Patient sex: M
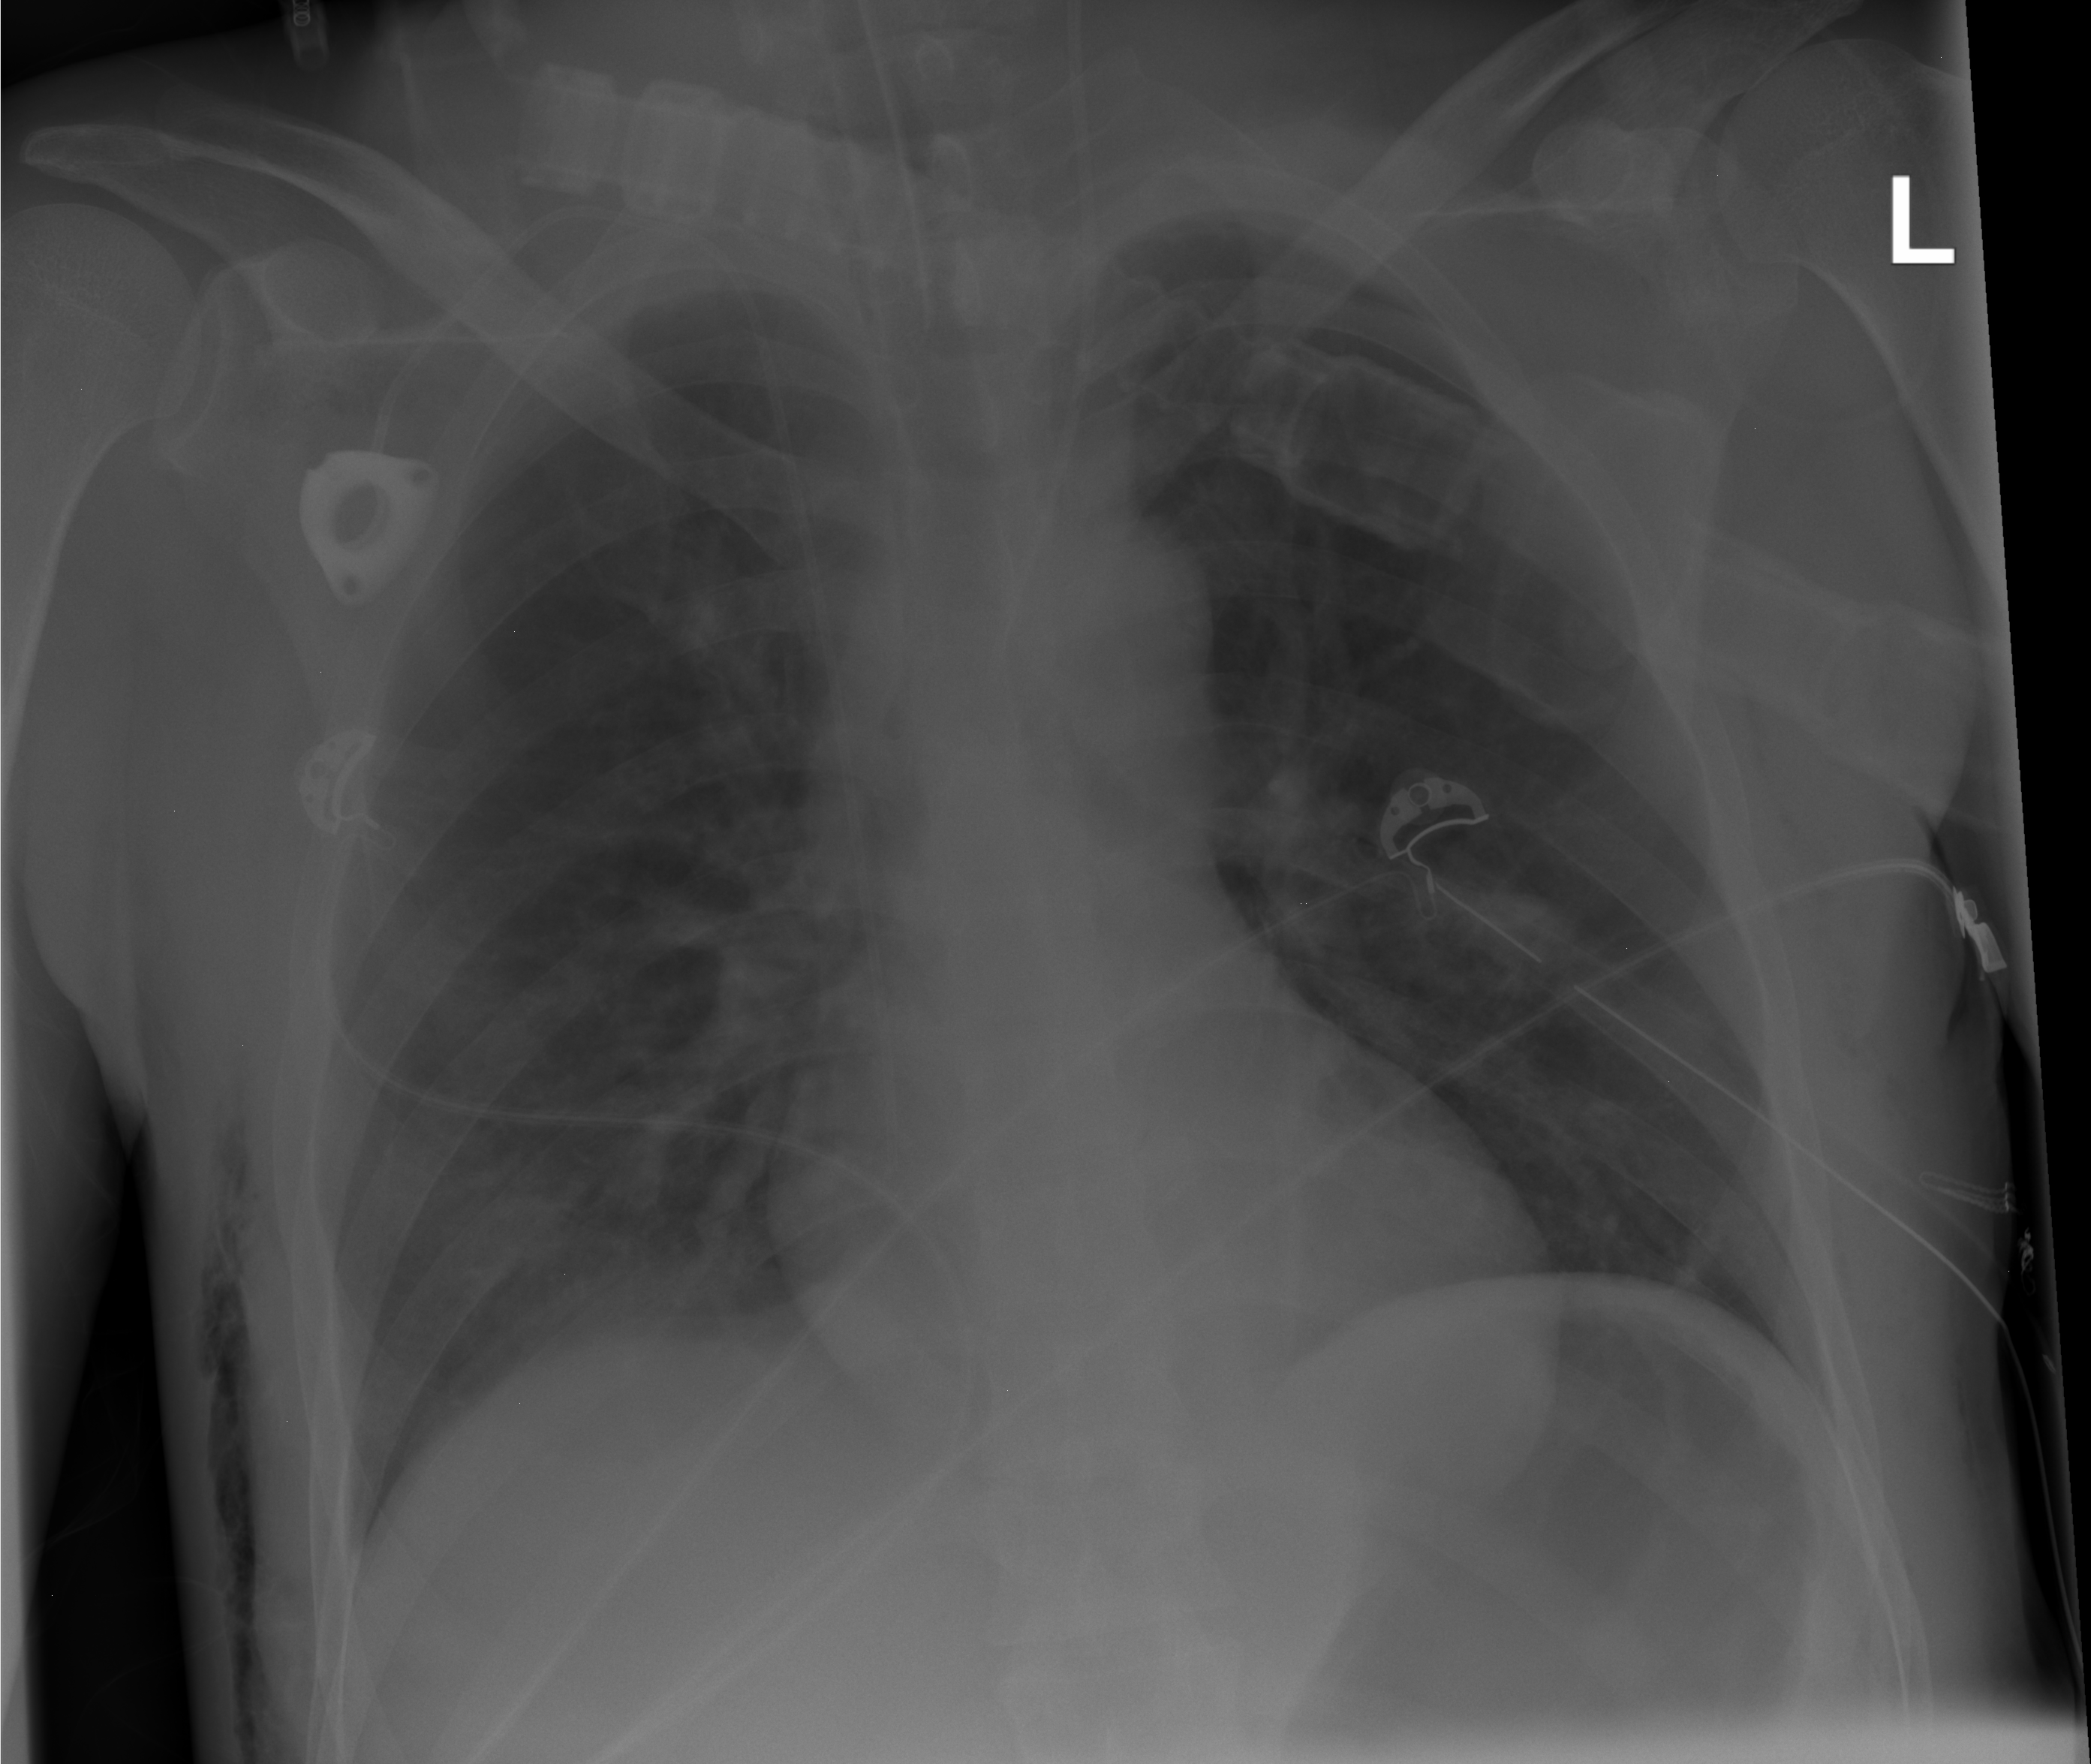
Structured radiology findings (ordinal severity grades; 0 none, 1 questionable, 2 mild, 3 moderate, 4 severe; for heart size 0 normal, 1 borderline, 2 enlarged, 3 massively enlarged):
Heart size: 0
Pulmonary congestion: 0
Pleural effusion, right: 0
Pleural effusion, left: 2
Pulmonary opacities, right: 0
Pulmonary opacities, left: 0
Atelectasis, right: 0
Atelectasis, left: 0